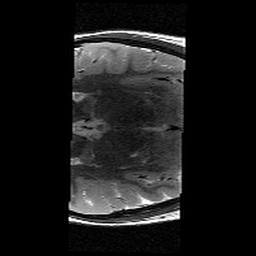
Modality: T2w
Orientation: axial
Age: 13
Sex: male
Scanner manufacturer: siemens
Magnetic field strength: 3 T
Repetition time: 8.46 s
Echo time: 0.067 s